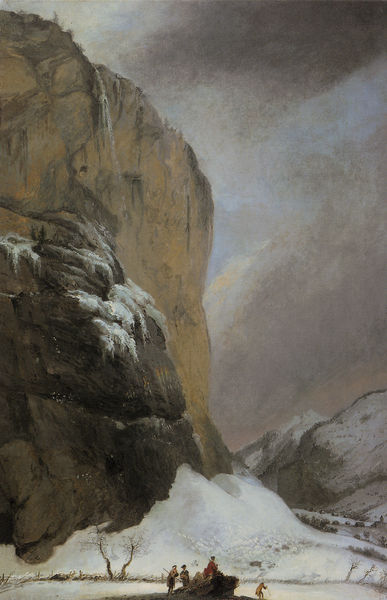
Titel: Zweiter Staubbachfall im Lauterbrunnental im Winter
Künstler: Caspar Wolf
Standort: Bern
Institution: Kunstmuseum
Schlagwörter: baum, berg, blau, felsen, himmel, wasser, weiß, wolken, bäume, fluss, gelb, landschaft, menschen, ocker, see, stadt, teich, ufer, bewegung, braun, grau, orange, schwarz, eis, gras, rot, schnee, weg, wolke, beige, malerei, wand, stein, ast, häuser, hügel, kalt, natur, wasserfall, boot, genre, kinder, stock, küste, schiff, düster, jungen, abhang, berge, fels, felswand, gebirge, gletscher, hang, klippen, steilhang, dorf, nebel, kahl, klein, schlucht, winter, rast, romantik, sturm, unwetter, wetter, spielen, sport, klippe, steilküste, spiel, alpen, kälte, abgrund, spazierstock, karg, wanderer, drohend, brocken, frost, schlittschuhlaufen, schneefall, äuser, gefroren, zugefroren, gewaltig, felsgestein, schlittschuh, eislaufen, steilwand, waserfall, eiszapfen, unwirtlich, schlitschuh, schlittschlaufen, grauer himmel, dräuend